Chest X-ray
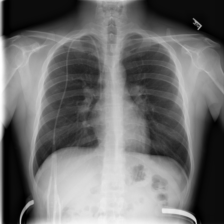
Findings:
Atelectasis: negative
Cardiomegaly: negative
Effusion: negative
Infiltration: negative
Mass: negative
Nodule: negative
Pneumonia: negative
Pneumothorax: negative
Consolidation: negative
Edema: negative
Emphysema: negative
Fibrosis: negative
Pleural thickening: negative
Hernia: negative